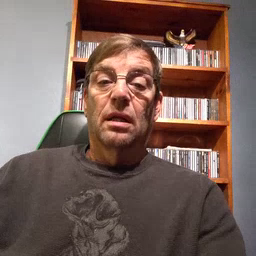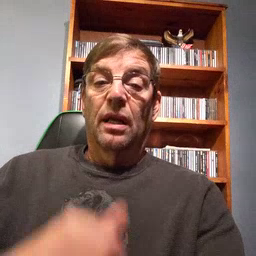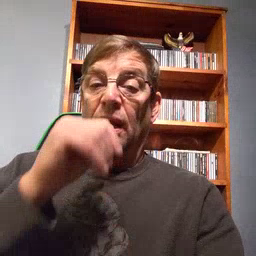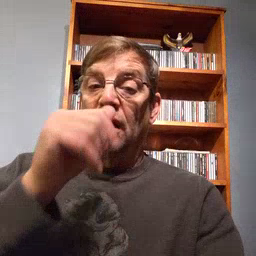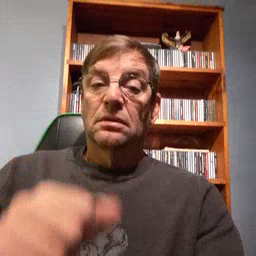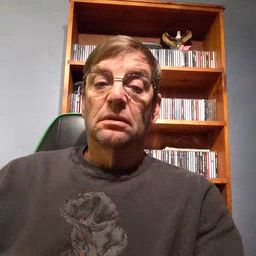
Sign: nuts